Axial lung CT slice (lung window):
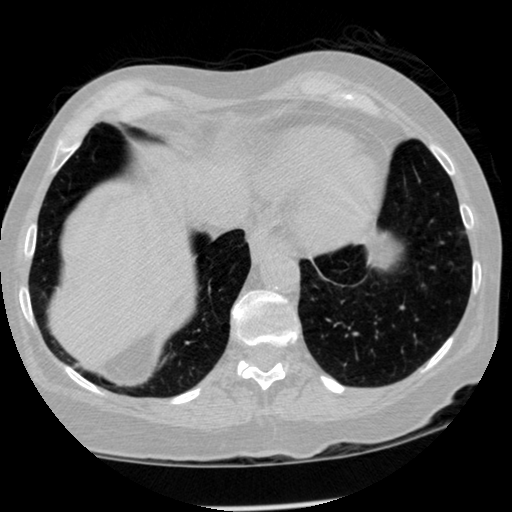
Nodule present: no